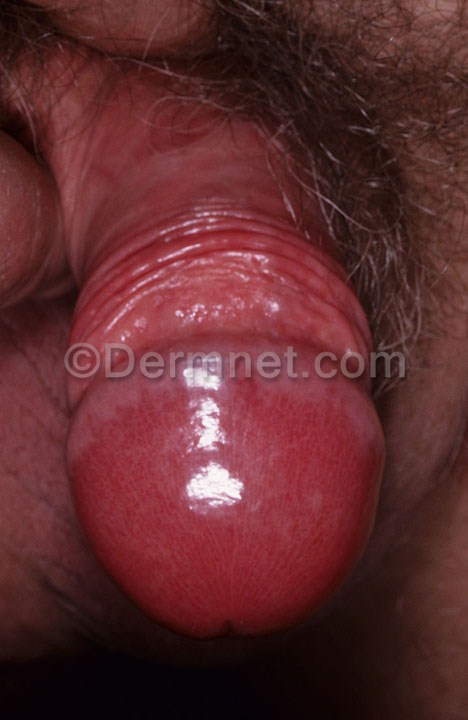
Disease: Tinea Ringworm Candidiasis and other Fungal Infections